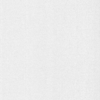
Label: dusty